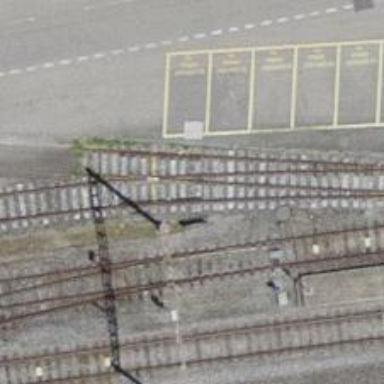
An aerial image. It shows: Railway yard.